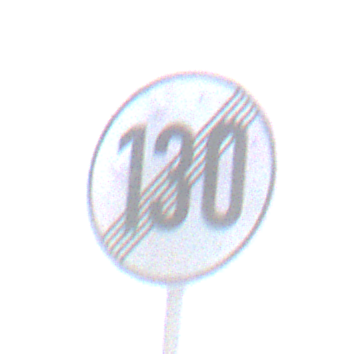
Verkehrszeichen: EndeGeschwindigkeit130
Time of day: SunriseSunset
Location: Outdoor (RoadRail)
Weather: PartlyCloudy
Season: NotSpecified
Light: Natural